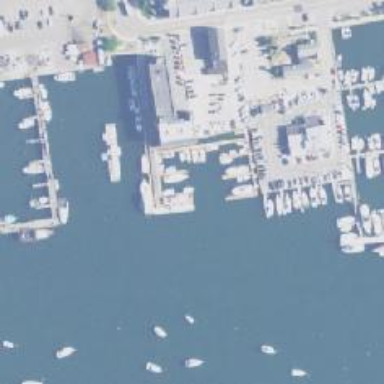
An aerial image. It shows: Man-made pier.